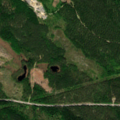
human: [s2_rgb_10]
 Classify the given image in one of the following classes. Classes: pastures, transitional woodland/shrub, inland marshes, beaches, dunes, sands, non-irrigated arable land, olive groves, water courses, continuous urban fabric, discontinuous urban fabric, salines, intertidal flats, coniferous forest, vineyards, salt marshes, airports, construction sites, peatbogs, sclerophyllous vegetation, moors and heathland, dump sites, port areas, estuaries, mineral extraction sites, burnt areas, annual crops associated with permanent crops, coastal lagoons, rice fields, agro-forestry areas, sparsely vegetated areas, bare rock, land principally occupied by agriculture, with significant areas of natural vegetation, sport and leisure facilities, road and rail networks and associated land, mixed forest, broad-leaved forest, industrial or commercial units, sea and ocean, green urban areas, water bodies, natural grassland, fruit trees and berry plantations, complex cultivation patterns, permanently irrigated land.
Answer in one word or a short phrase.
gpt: coniferous forest, mixed forest, transitional woodland/shrub